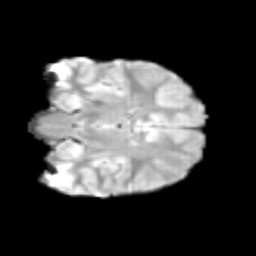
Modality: T2w
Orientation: coronal
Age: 9
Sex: male
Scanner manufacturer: siemens
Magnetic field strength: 3 T
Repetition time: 3.8 s
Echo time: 0.07 s